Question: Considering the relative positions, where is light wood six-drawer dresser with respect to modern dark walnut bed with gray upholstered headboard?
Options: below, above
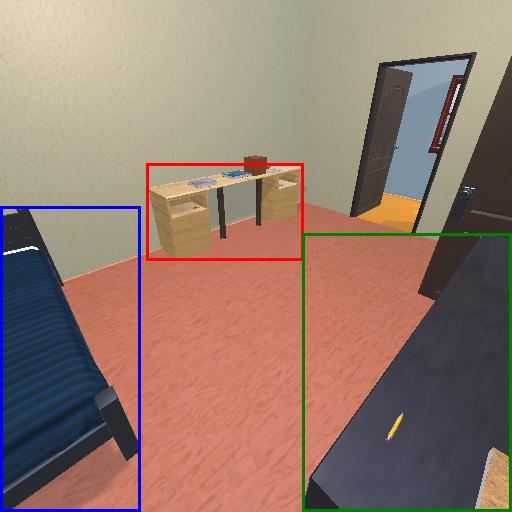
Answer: below